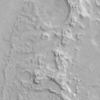
Label: not_dusty